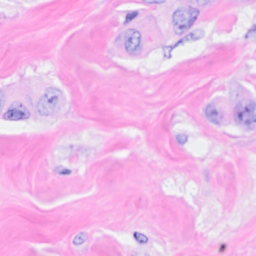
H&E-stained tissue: Breast